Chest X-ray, AP view. Patient: 63 years old, sex M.
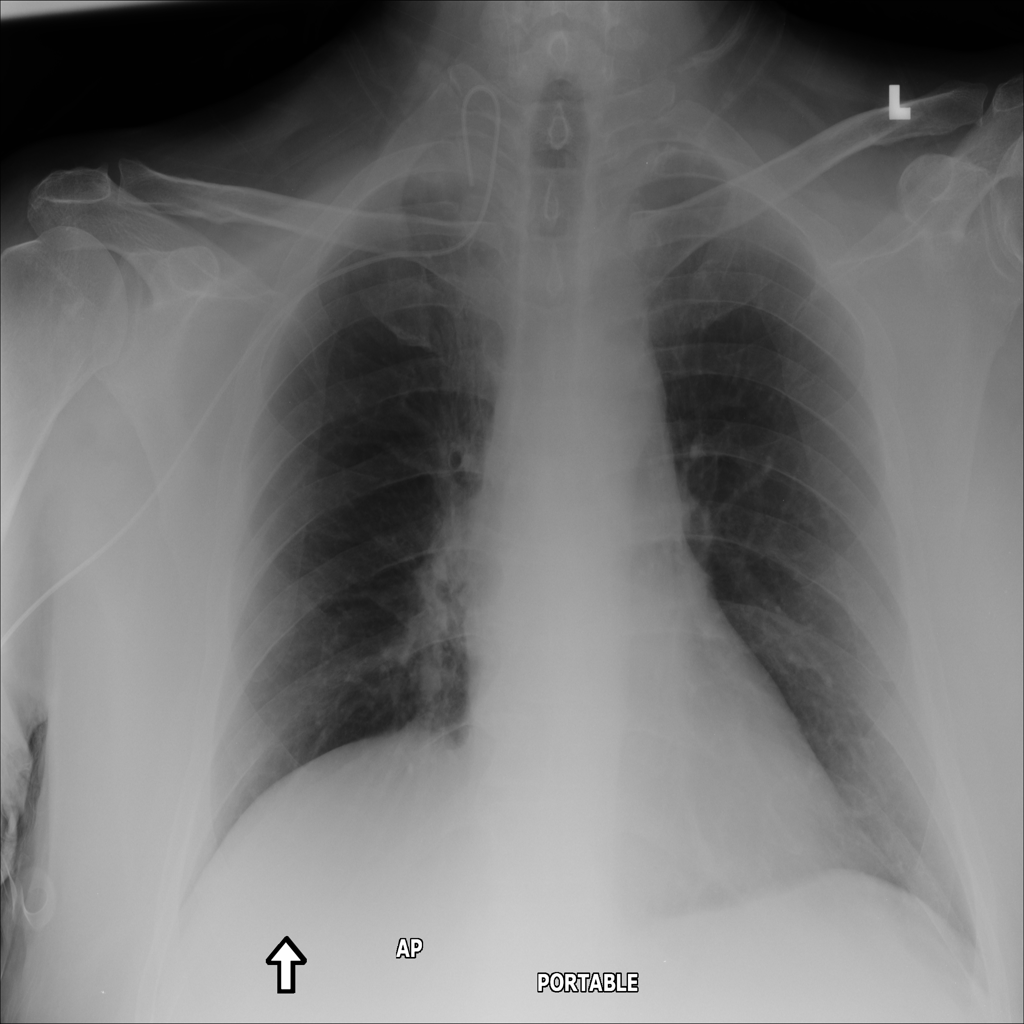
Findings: No Finding